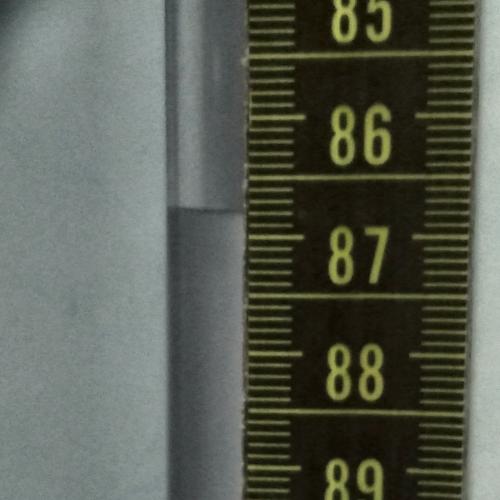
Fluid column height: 86.8 cm